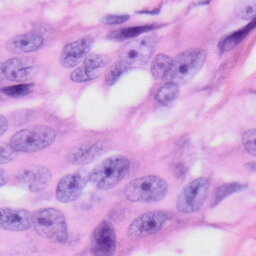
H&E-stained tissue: Skin